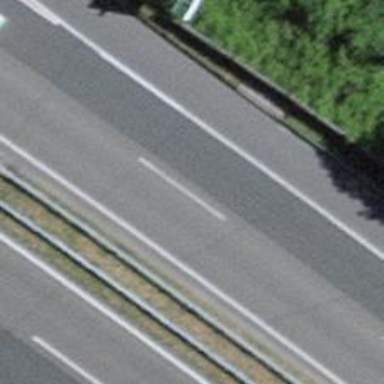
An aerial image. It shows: Asphalt motorway.